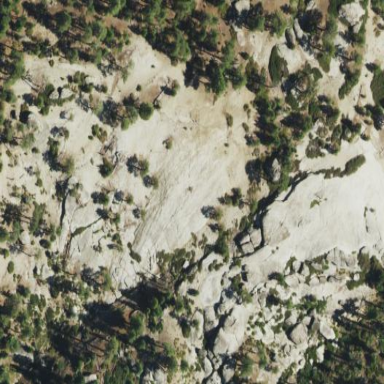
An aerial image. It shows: Landscape of bare rock.